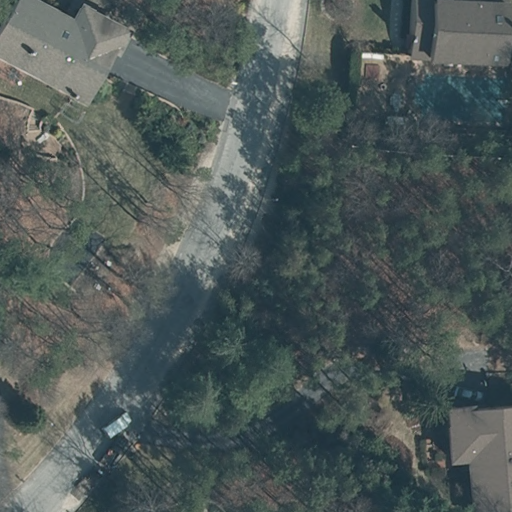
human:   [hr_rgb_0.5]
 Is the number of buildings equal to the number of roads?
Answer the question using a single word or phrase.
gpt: no

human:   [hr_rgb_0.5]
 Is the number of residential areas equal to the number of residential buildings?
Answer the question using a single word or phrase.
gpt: no

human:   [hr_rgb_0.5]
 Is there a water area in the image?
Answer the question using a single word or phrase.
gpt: no

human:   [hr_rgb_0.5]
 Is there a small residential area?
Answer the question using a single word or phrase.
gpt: no

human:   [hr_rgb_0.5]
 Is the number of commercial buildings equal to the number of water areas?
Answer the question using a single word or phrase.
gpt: yes

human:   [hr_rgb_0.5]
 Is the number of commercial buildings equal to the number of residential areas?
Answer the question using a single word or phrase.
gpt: no

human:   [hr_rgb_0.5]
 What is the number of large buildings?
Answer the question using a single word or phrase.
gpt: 0

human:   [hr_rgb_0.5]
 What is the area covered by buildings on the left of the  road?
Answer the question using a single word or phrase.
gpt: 15m2

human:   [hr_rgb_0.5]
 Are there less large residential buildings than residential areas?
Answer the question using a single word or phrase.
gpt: yes

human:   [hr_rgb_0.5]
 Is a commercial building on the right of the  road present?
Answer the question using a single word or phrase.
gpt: no

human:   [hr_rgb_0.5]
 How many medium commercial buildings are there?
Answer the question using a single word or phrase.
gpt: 0

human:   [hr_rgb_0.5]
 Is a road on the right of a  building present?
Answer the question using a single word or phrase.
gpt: no

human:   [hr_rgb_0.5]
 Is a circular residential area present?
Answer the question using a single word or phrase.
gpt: no

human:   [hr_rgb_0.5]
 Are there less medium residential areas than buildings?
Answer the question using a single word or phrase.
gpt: yes

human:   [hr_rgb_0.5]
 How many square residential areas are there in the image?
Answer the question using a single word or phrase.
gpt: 0

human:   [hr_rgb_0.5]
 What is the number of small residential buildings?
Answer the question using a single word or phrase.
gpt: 3

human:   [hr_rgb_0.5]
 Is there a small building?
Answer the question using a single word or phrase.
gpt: yes

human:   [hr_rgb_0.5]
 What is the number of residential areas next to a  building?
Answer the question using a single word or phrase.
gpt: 1

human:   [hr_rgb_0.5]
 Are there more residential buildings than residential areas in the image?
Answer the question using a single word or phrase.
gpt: yes

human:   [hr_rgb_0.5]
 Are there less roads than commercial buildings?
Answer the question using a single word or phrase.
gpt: no

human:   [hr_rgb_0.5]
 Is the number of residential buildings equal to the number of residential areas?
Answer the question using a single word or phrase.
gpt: no

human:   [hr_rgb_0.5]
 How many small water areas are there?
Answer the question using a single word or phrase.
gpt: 0

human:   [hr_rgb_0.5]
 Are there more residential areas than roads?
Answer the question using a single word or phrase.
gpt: no

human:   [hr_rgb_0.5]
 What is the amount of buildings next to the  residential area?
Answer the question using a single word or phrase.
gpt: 3

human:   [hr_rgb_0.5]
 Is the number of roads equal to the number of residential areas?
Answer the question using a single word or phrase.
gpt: yes

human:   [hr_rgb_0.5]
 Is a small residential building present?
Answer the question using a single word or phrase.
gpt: yes

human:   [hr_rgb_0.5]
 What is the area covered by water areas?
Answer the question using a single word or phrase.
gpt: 0m2

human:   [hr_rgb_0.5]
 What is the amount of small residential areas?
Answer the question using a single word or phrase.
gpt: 0

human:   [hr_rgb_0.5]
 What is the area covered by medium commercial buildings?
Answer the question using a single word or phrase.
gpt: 0m2

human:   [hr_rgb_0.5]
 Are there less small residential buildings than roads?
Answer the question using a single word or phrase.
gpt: no

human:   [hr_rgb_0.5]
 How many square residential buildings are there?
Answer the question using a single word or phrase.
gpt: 0

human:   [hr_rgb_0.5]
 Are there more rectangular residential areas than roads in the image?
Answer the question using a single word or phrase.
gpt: no

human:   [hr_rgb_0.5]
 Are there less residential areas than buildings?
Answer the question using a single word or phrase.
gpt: yes

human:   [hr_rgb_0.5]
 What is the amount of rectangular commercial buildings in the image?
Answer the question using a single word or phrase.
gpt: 0

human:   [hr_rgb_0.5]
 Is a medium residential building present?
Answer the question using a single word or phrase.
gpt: no

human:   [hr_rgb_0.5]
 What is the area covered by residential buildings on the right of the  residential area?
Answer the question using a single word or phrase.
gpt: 161m2